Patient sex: F
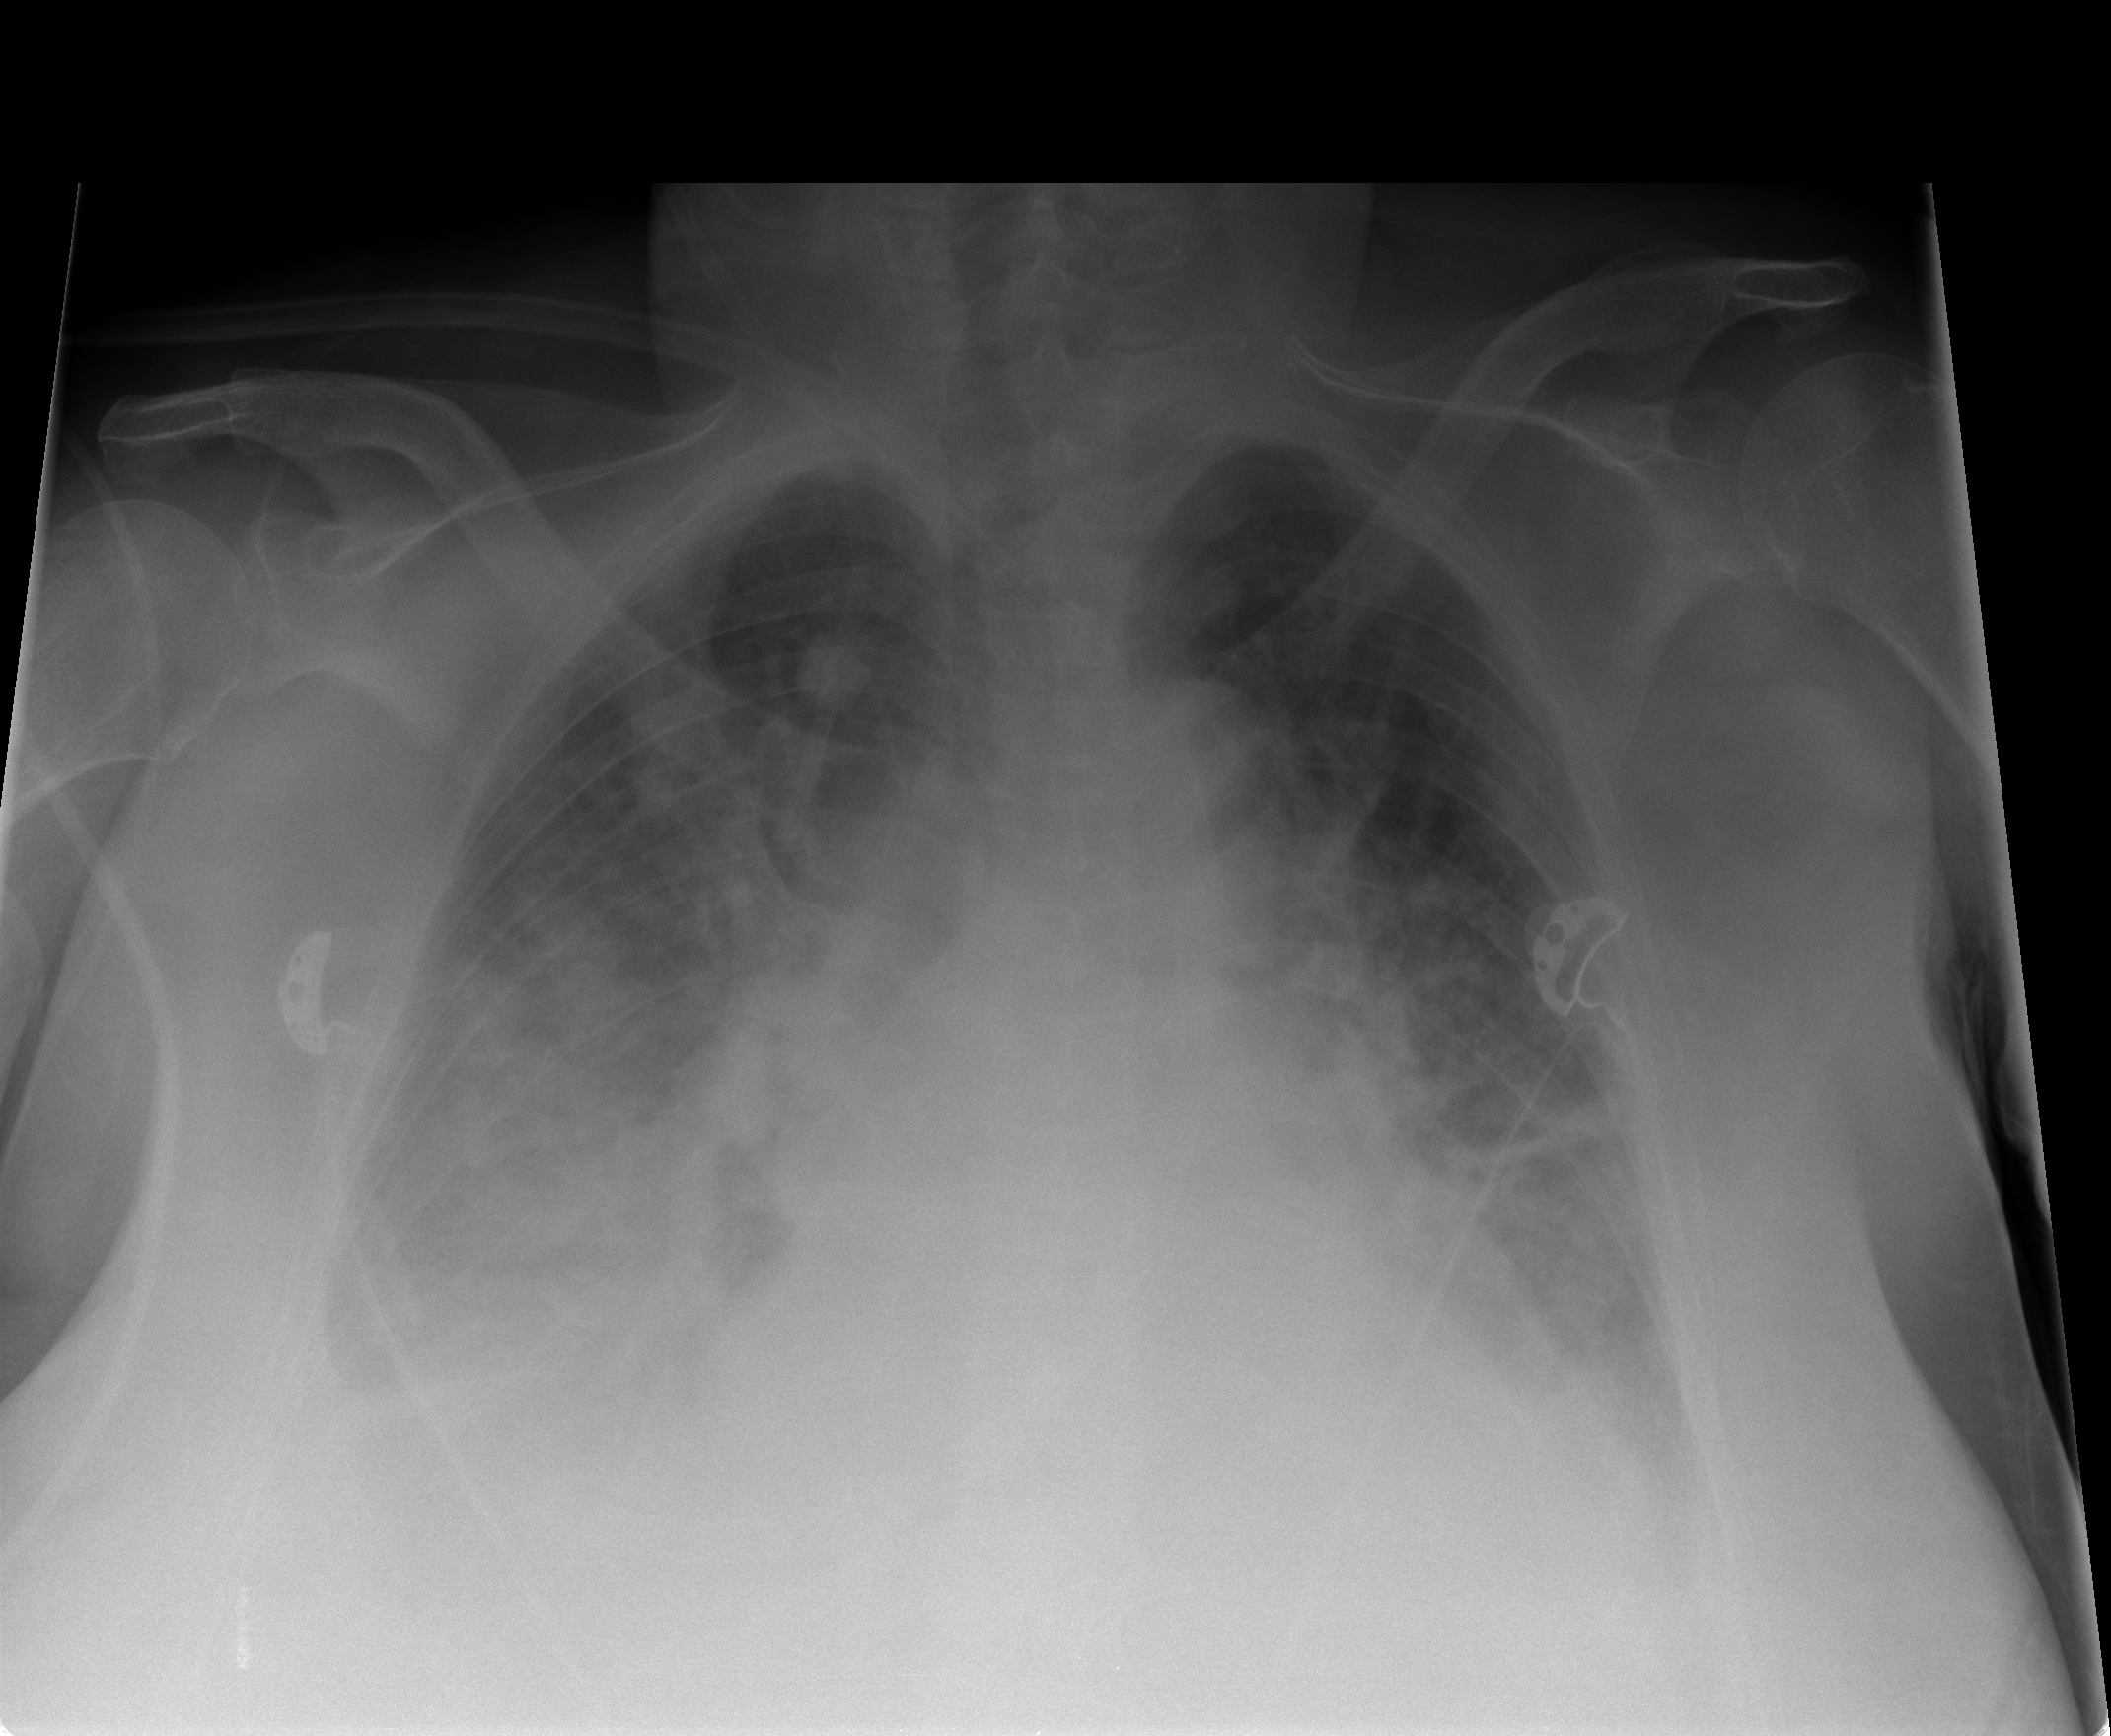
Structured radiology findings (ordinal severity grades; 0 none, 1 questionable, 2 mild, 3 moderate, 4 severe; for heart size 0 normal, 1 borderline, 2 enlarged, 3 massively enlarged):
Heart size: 2
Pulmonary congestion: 4
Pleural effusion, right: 2
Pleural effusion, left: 3
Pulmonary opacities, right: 3
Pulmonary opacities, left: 3
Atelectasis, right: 3
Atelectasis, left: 2